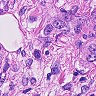
Metastatic tissue present: yes